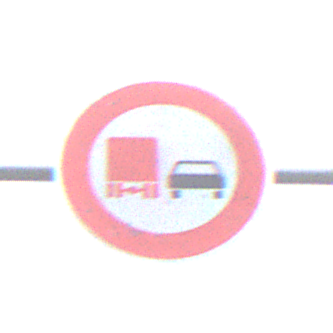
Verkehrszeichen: UeberholverbotKraftfahrzeuge
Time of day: MorningAfternoon
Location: Outdoor (Nature)
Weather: PartlyCloudy
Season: NotSpecified
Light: Natural